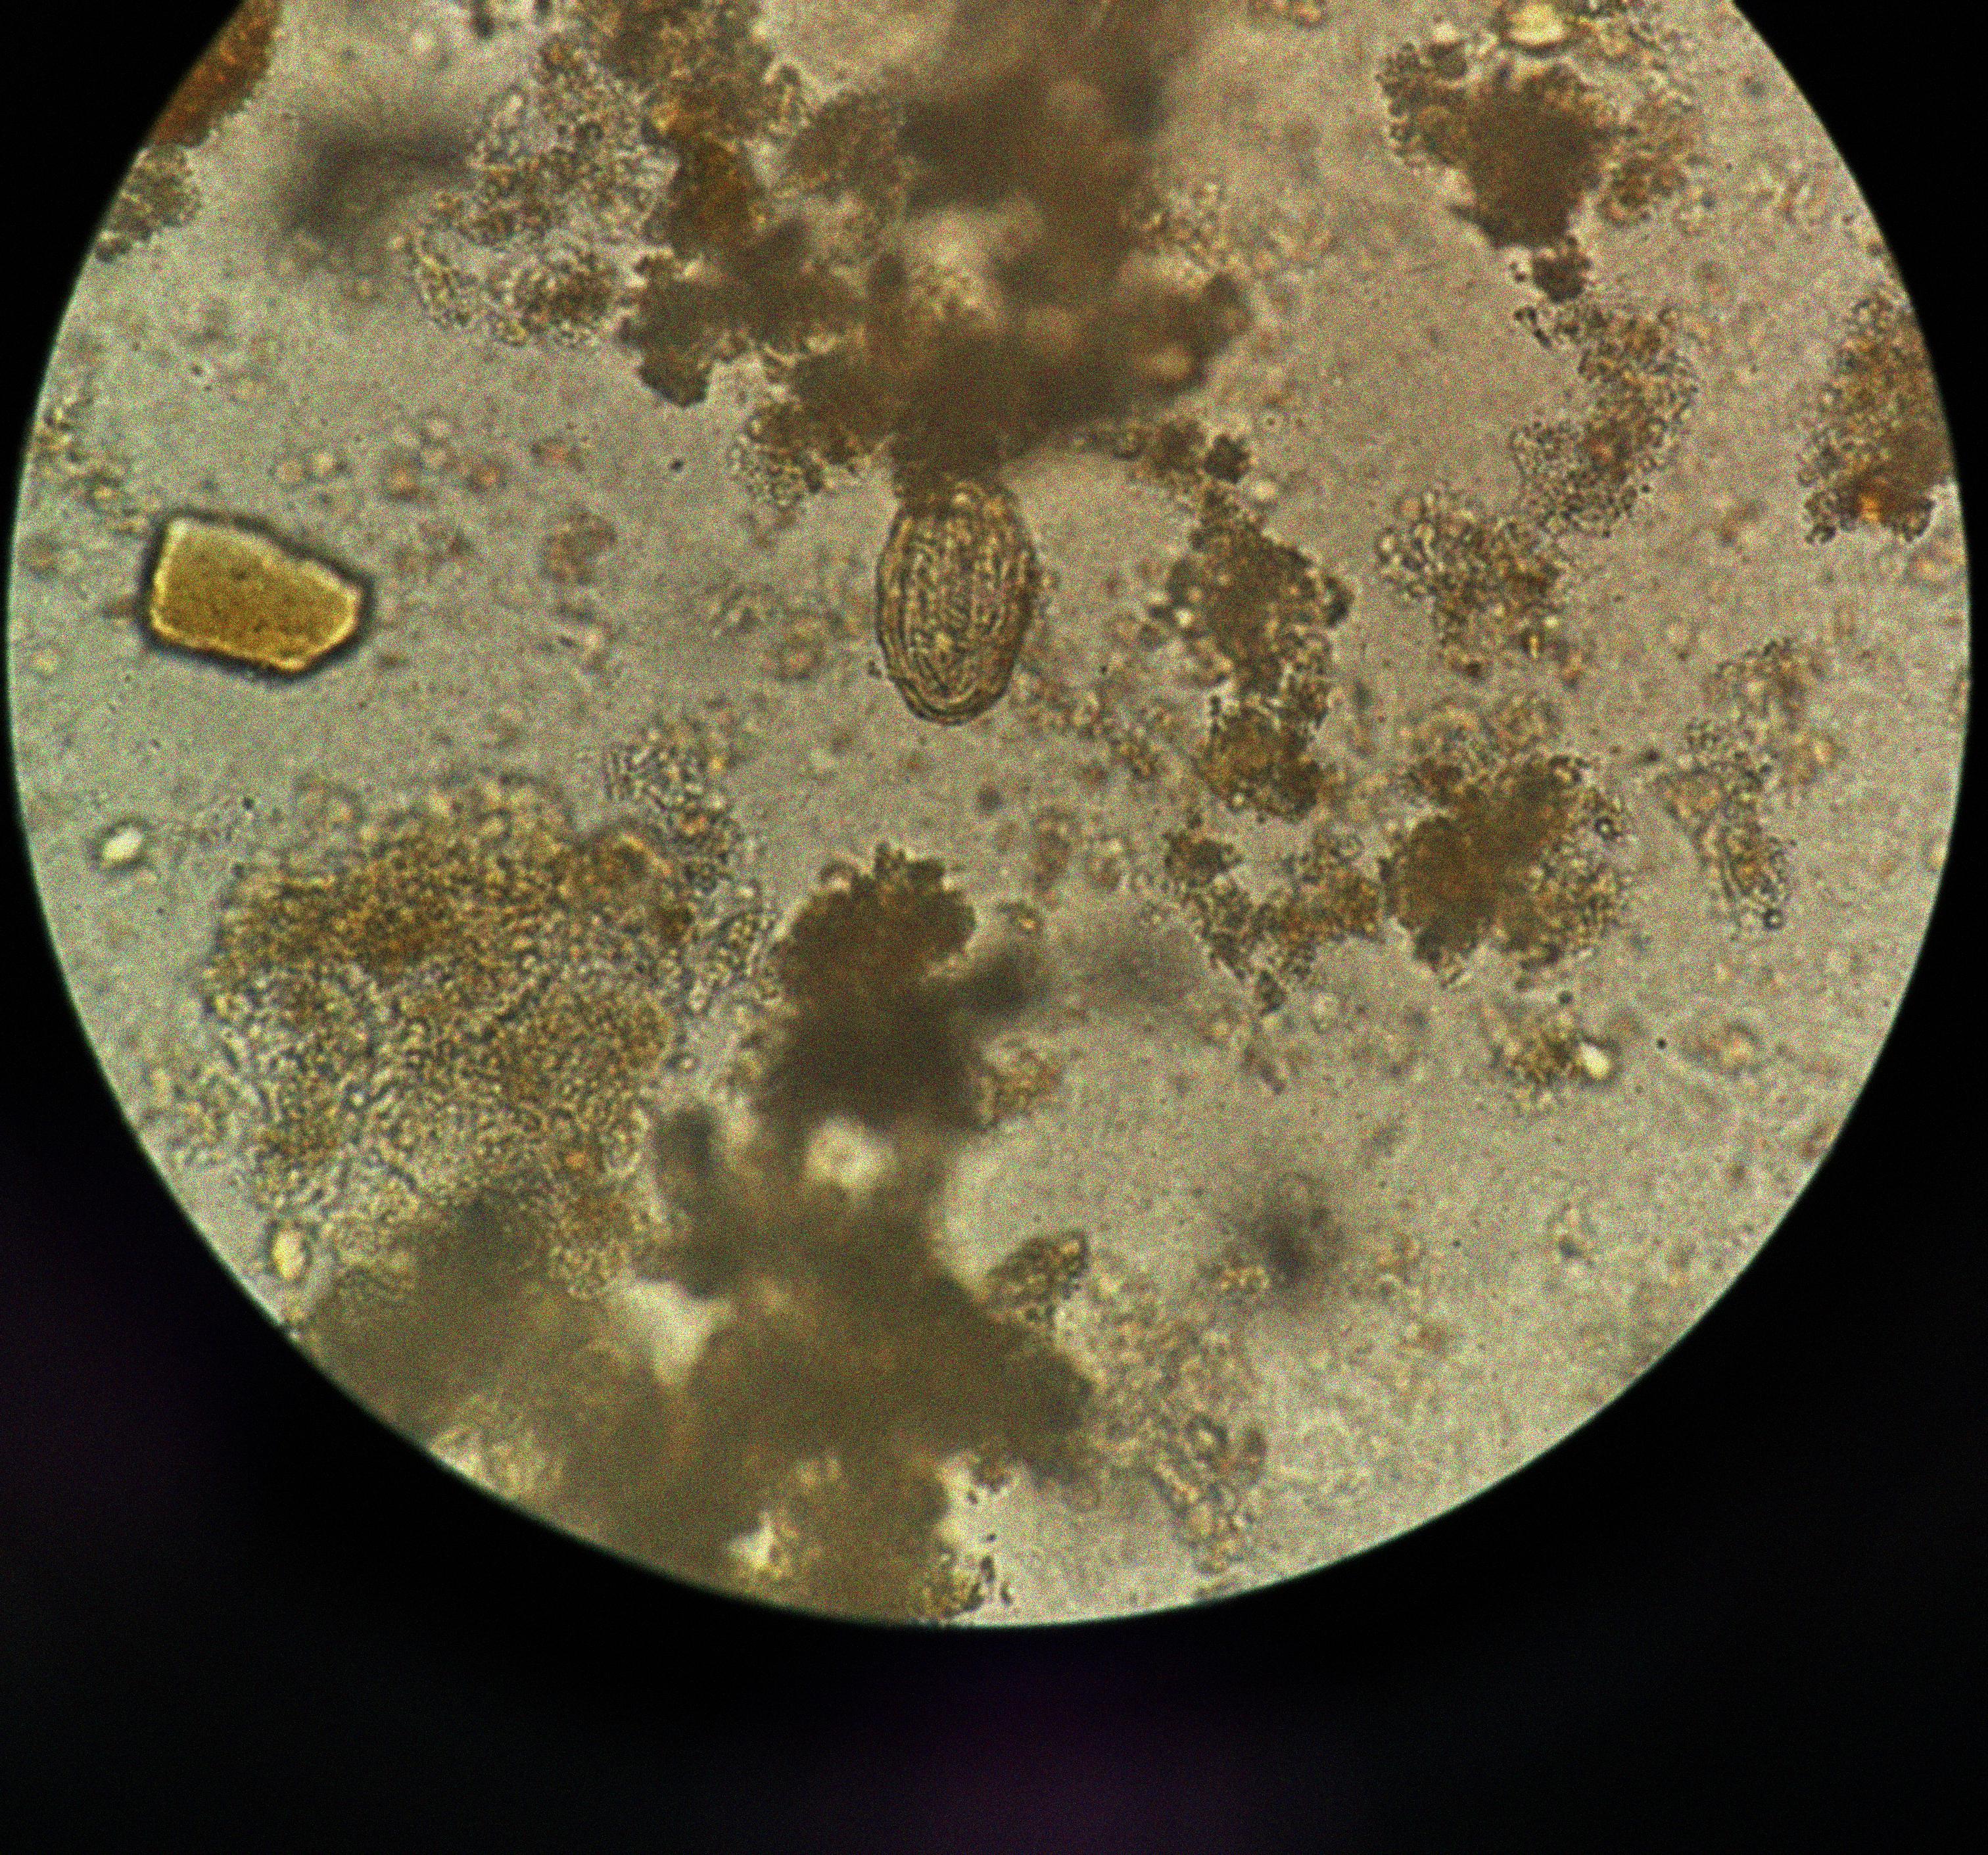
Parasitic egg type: Ascaris lumbricoides